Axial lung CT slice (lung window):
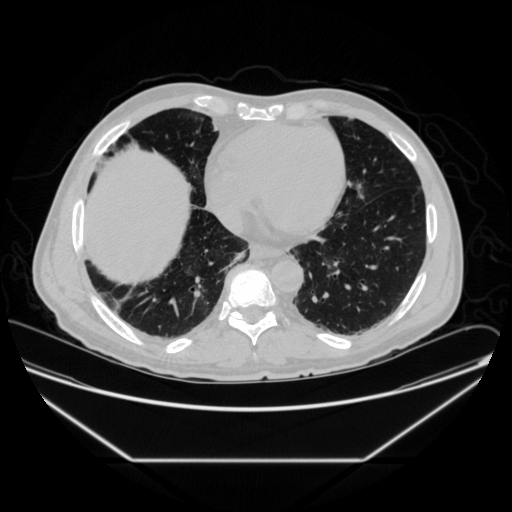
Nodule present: no